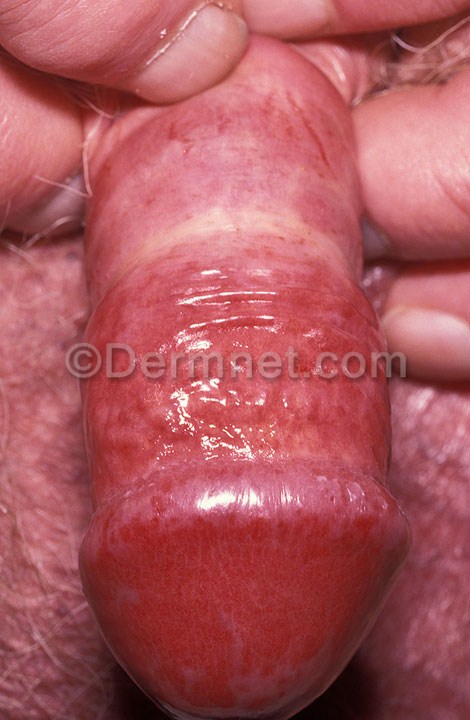
Disease: Tinea Ringworm Candidiasis and other Fungal Infections